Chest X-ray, AP view. Patient: 44 years old, sex F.
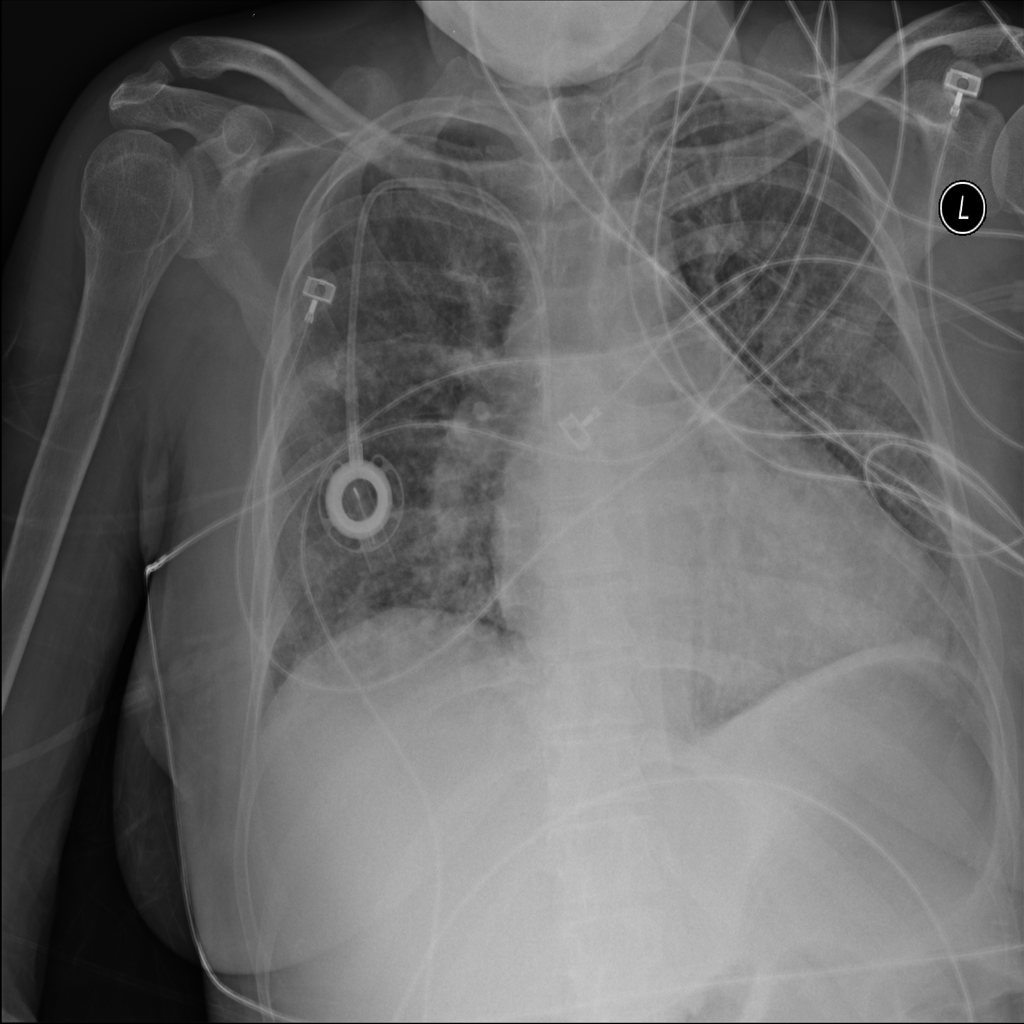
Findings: Infiltration, Nodule